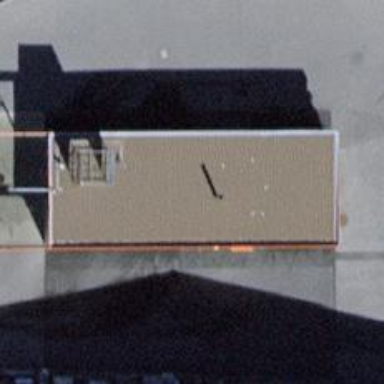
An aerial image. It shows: Car wash facility.